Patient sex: M
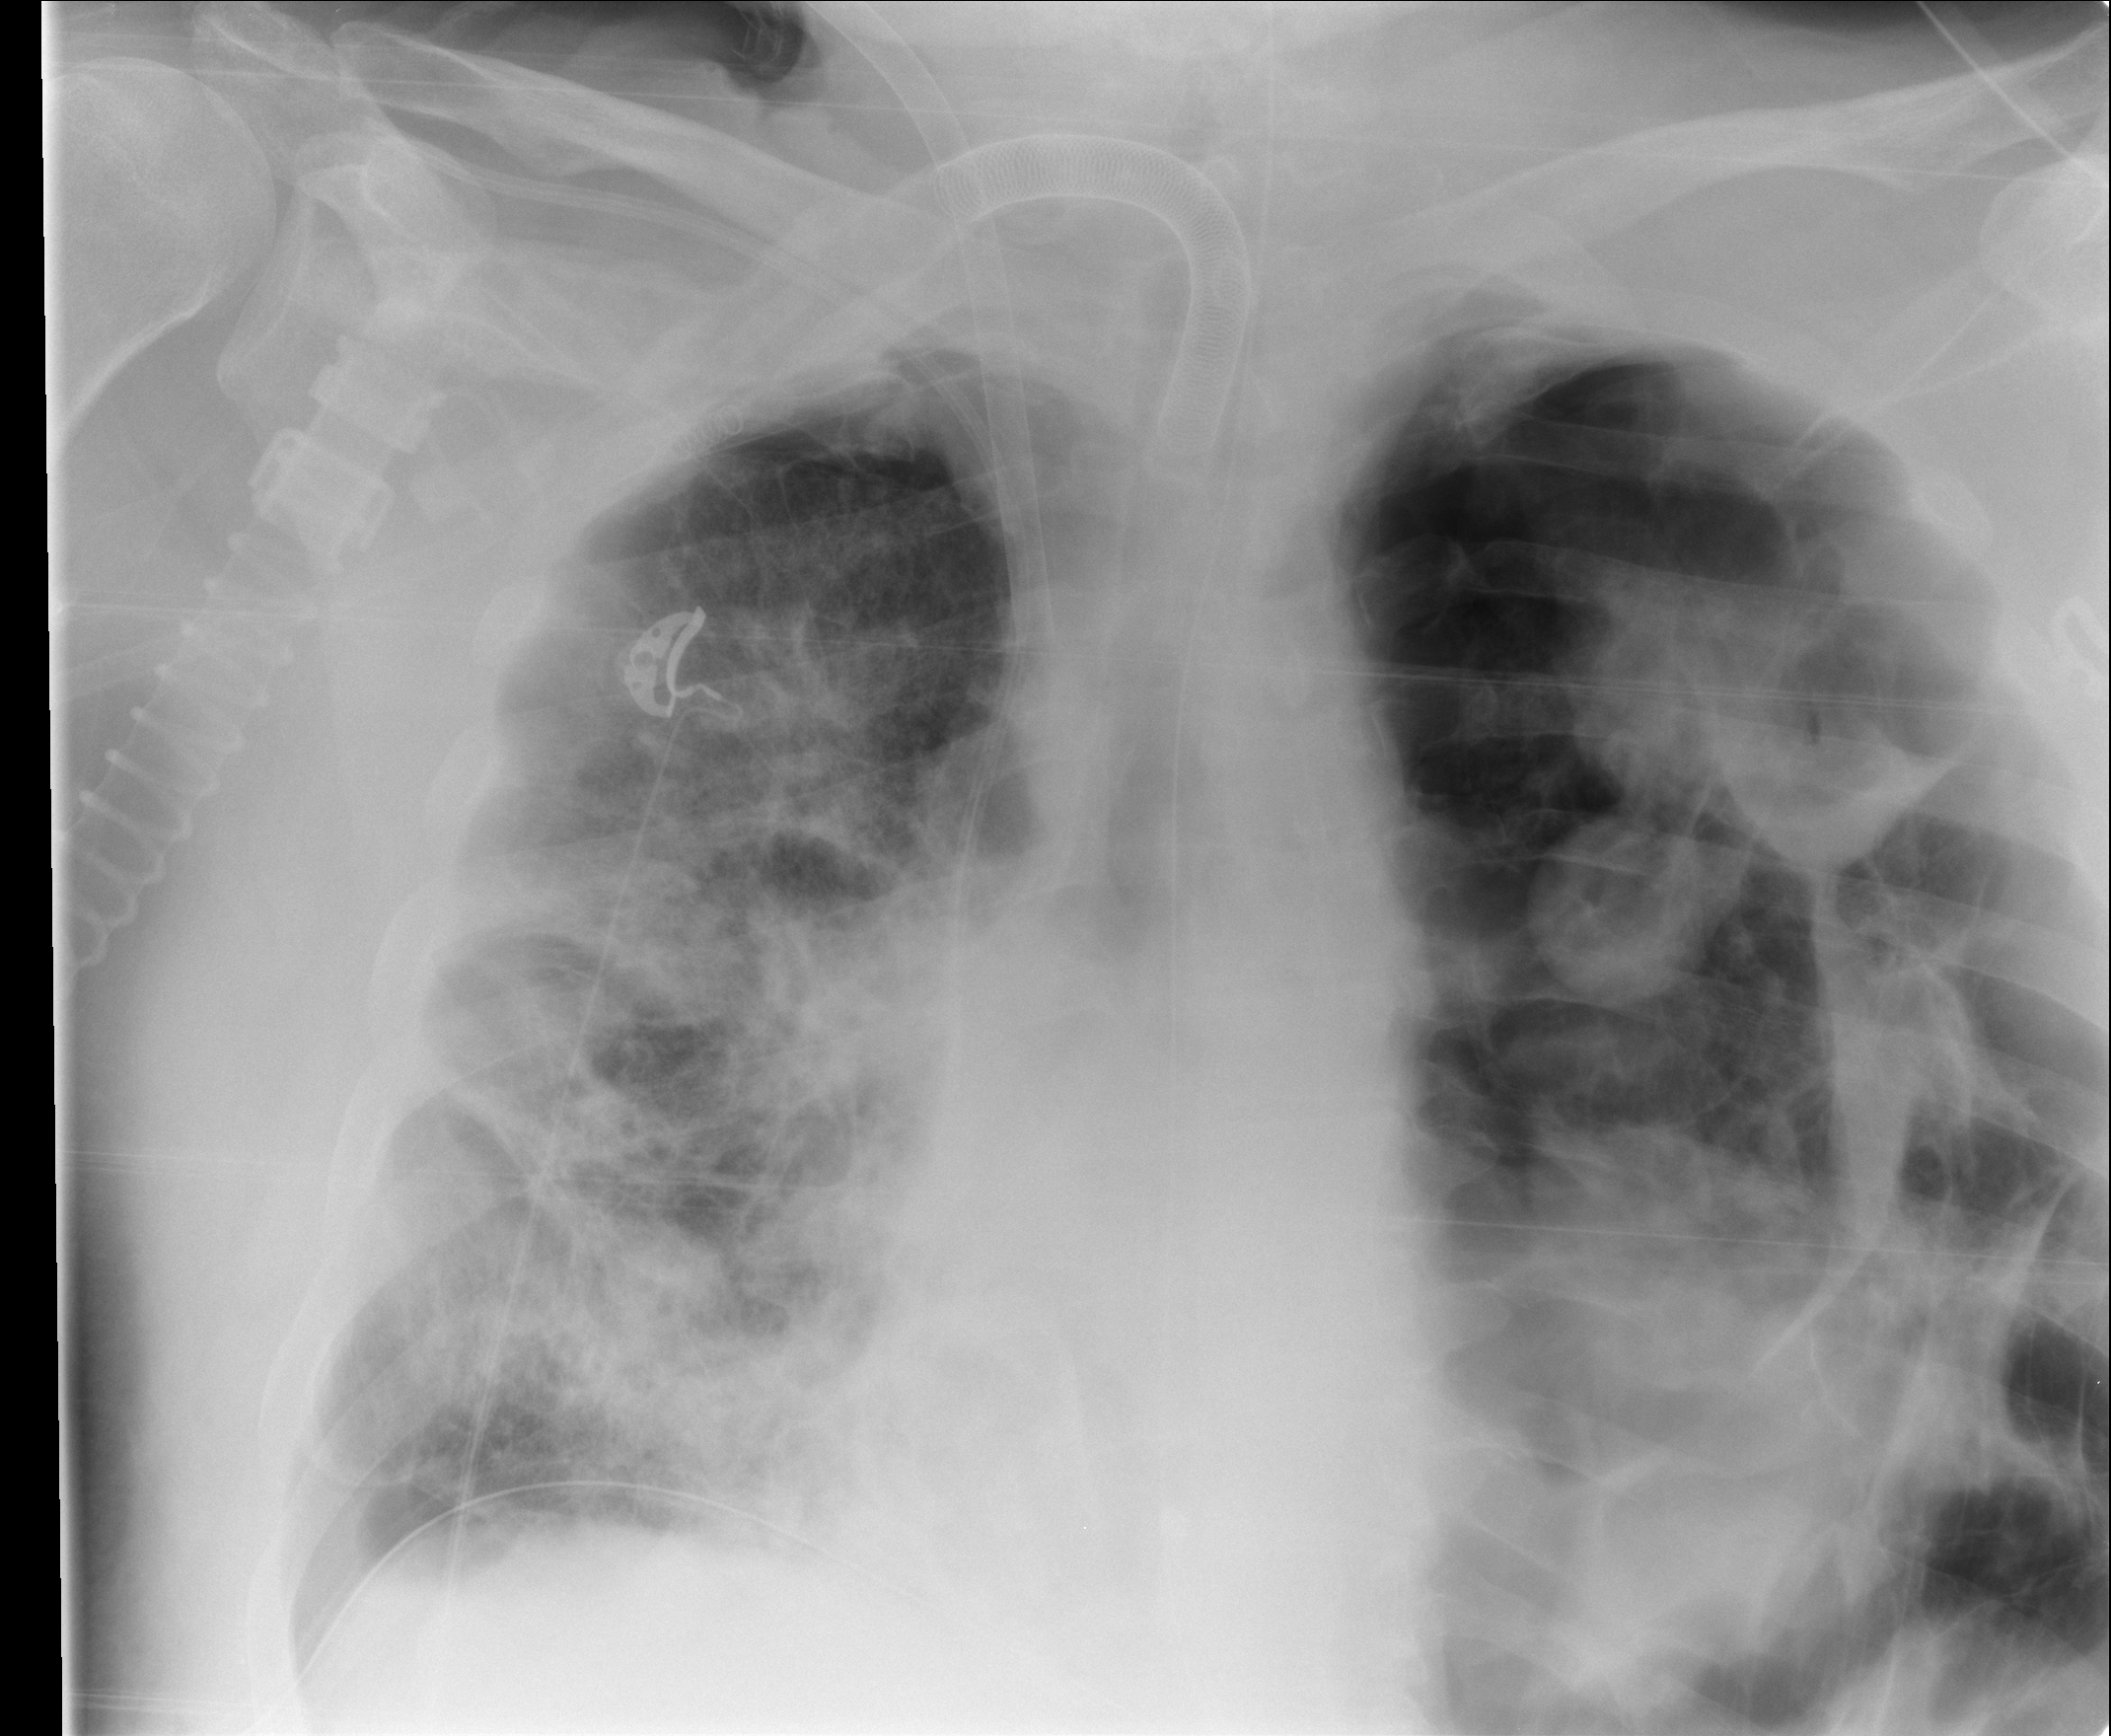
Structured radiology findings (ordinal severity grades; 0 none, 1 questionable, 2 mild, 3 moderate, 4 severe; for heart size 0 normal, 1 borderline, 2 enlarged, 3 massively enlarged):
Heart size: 0
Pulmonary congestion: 0
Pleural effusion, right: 0
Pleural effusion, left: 0
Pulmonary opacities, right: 4
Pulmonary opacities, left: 3
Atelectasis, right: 3
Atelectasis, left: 3